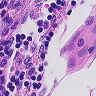
Metastatic tissue present: no